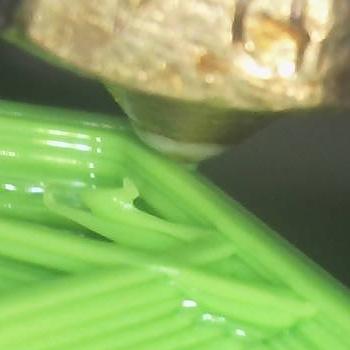
Flow rate: 118%